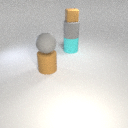
large brown rubber cylinder to the left of large cyan rubber cylinder